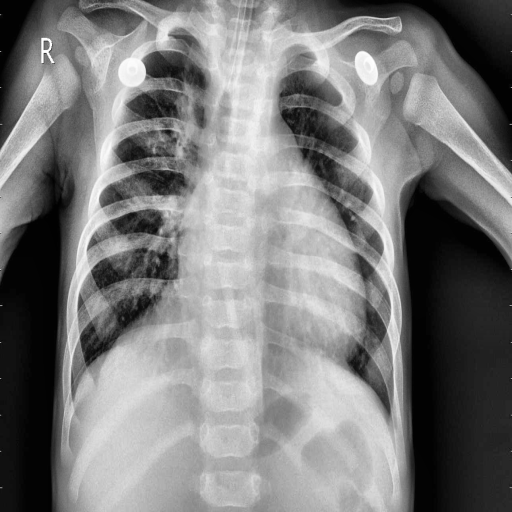
Finding: PNEUMONIA